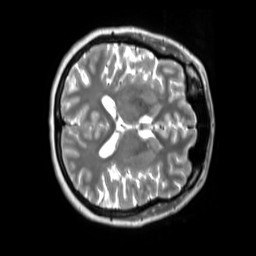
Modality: T2w
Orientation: axial
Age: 44
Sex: female
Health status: ill
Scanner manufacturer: siemens
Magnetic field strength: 3 T
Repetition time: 2.8 s
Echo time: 0.326 s